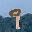
Label: 9